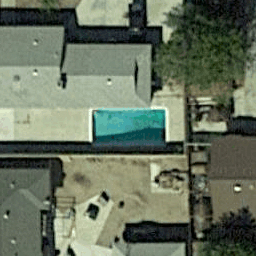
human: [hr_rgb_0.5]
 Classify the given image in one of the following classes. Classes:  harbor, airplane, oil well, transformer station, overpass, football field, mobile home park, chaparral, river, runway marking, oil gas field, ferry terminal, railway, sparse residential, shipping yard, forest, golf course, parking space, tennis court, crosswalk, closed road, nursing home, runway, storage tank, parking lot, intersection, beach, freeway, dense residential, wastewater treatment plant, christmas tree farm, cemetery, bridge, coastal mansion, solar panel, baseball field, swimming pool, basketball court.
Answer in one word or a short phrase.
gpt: swimming pool